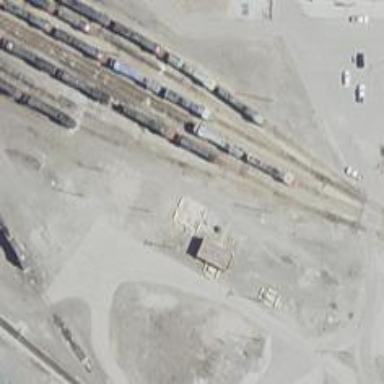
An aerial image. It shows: Railway yard.